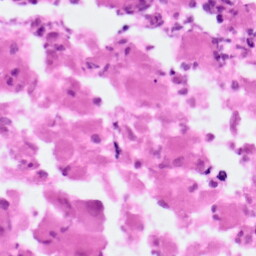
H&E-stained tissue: Pancreatic